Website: walmart
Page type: account-selection
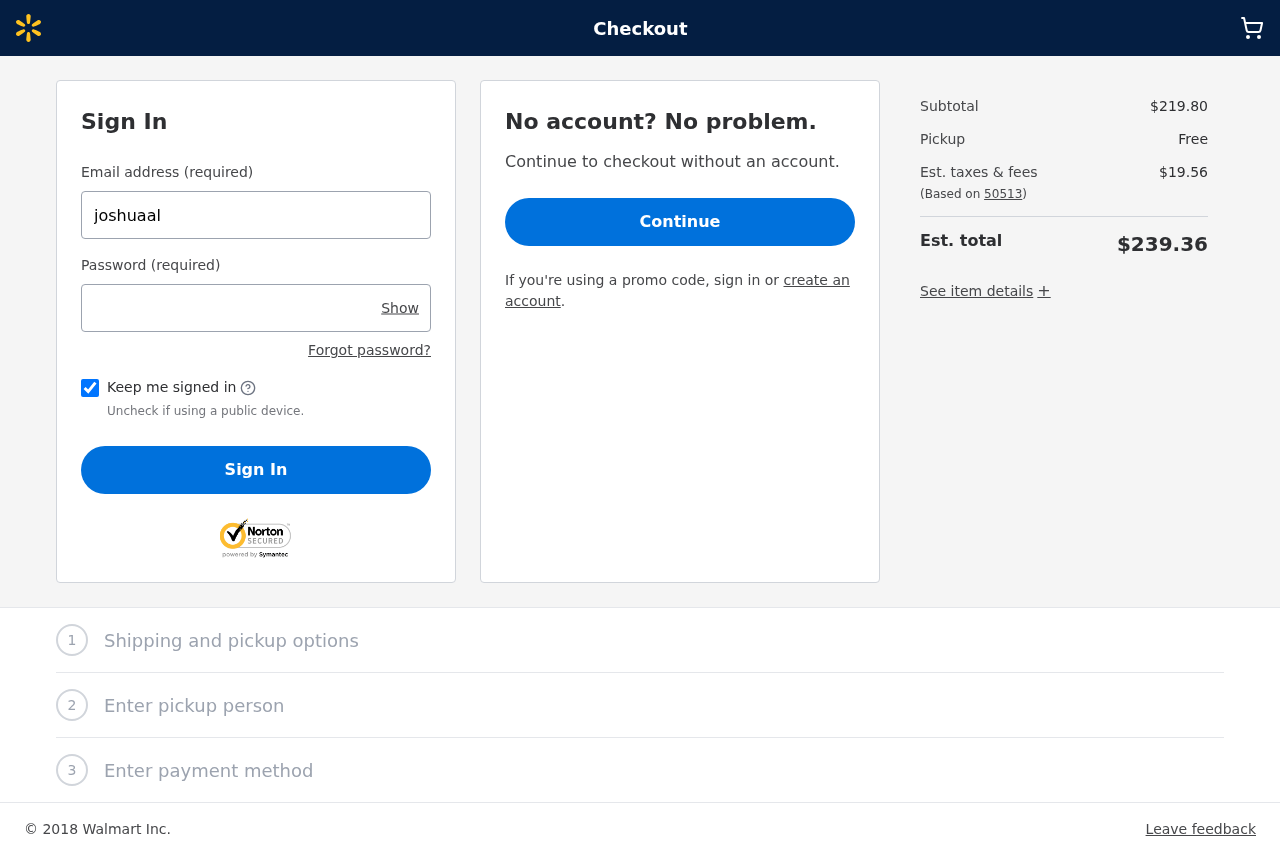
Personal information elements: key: PII_LOGIN_USERNAME
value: joshuaalvarez14
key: PII_POSTCODE
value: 50513
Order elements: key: ORDER_SUBTOTAL
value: $219.80
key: ORDER_TAX
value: $19.56
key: ORDER_TOTAL
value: $239.36